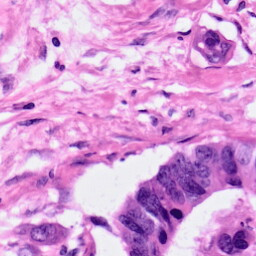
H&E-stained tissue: Pancreatic